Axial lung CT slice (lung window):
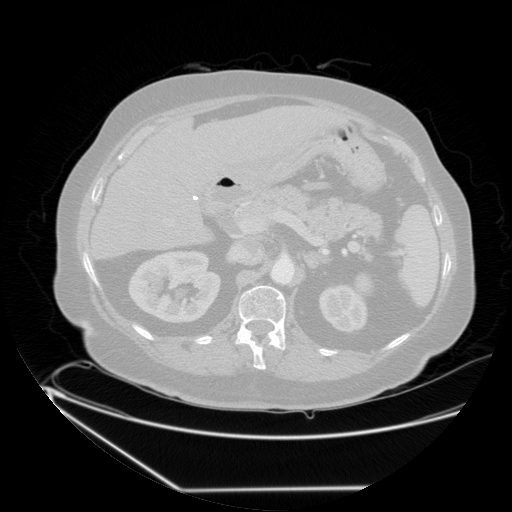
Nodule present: no